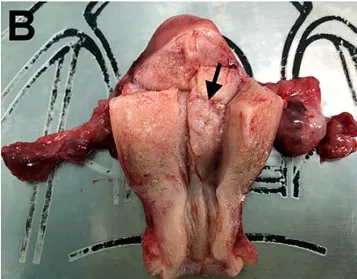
(B) Endometrial lesion (arrow) measuring 1.3 cm observed in the endometrial cavity of uterus.
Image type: medical_photograph (other_medical_photograph)